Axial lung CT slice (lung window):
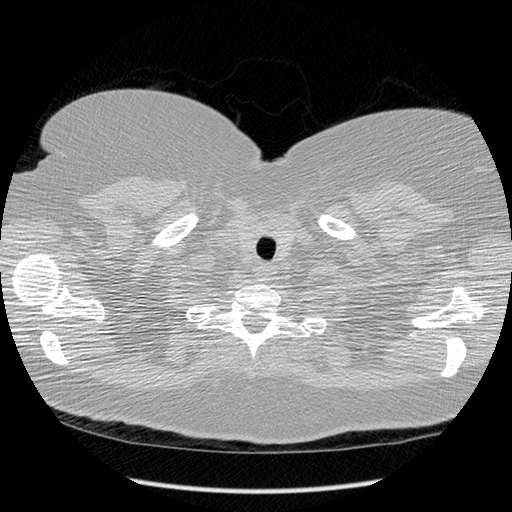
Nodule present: no